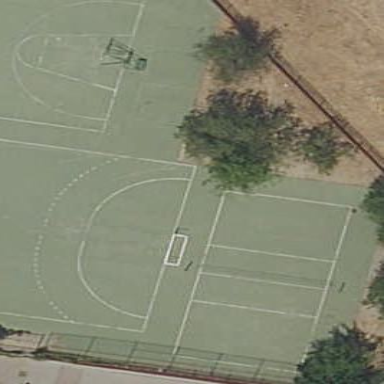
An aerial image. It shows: Volleyball pitch for leisure sports activities.